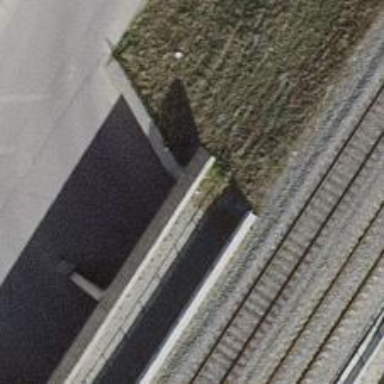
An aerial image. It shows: Retaining wall.